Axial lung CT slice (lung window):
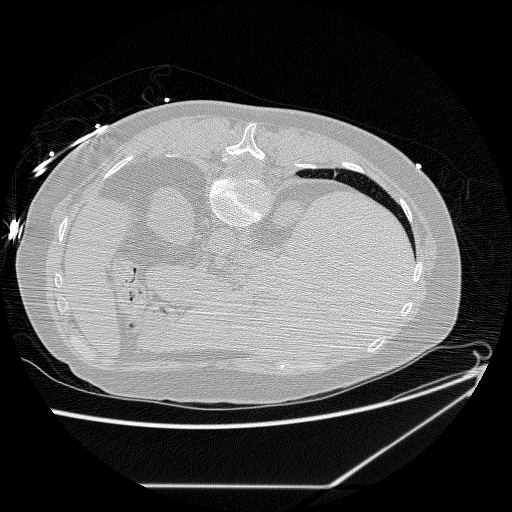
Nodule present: no